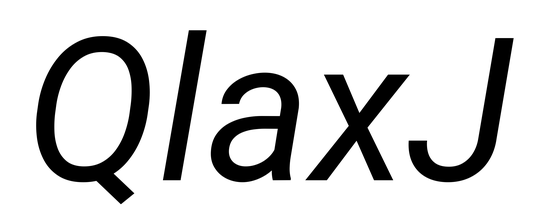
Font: Roboto-Italic_Italic